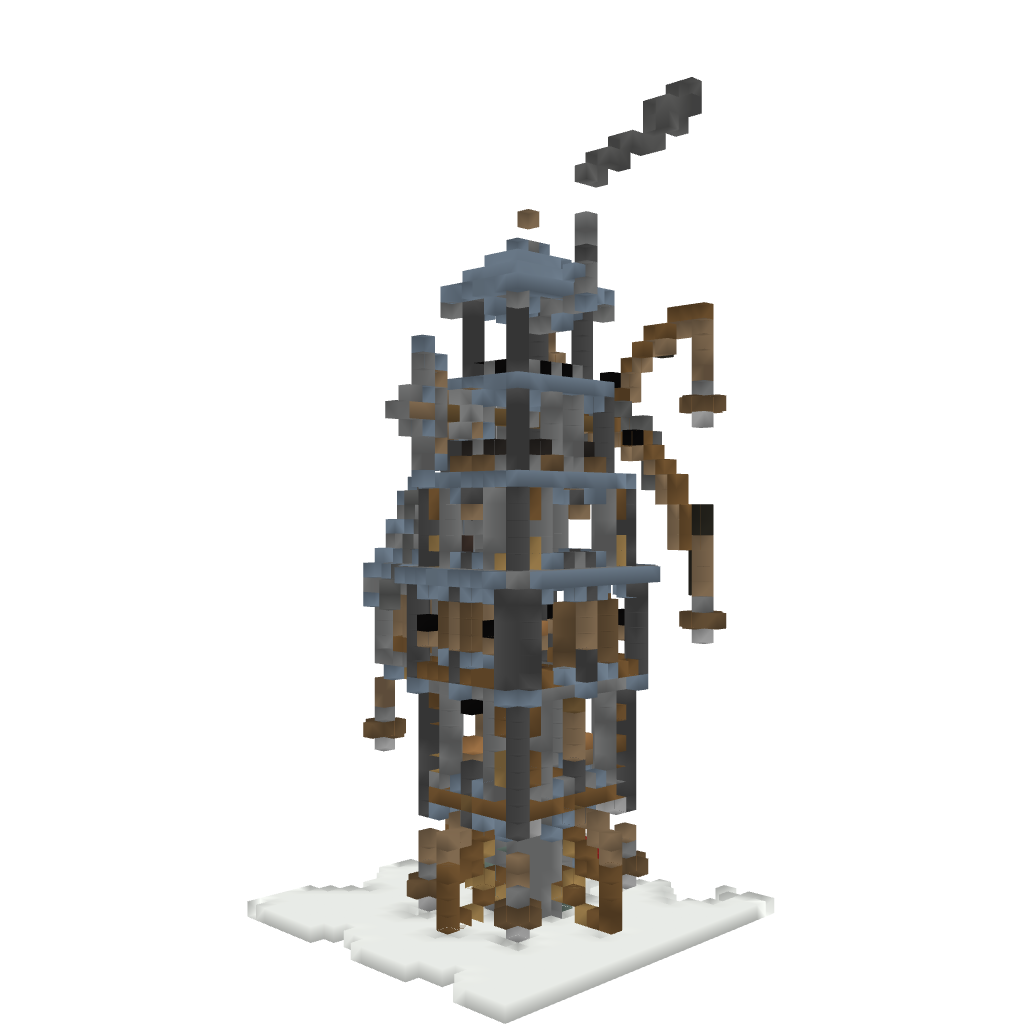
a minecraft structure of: STEAMPUNK Windmill